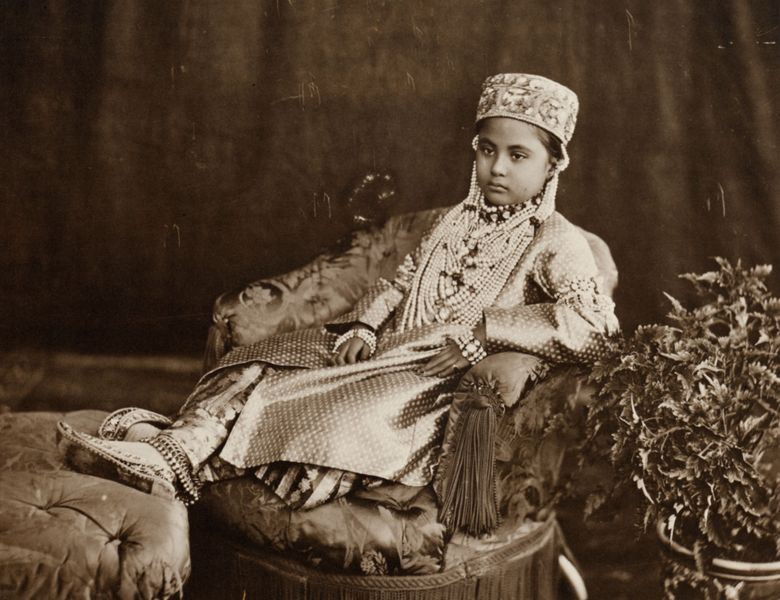
Titel: H.H., die Tochter des Nizam
Künstler: Raja Lala Deen Dayal
Schlagwörter: dunkel, hand, haut, weiß, mädchen, sitzen, blume, braun, hintergrund, hut, kleid, licht, mund, nase, profil, schmuck, schwarz, blick, hose, kappe, mütze, wand, arm, augen, gesicht, kleidung, schale, bildnis, portrait, porträt, vorhang, bestickt, fransen, gewand, gold, kostüm, mantel, pose, sessel, sitzend, stoff, adel, kind, pflanze, krone, perlen, prinzessin, seide, traurig, kopfbedeckung, kübel, topf, sitz, schuhe, kette, hocker, inszenierung, schemel, sepia, lehnen, kissen, könig, thron, langeweile, polster, atelier, junge, liegend, divan, ring, foto, fotografie, photographie, knabe, diwan, orient, orientalisch, asien, schwarzweiss, ketten, herrscher, schuh, photo, tracht, topfpflanze, armband, armreif, prinz, repräsentation, reif, child, hochzeit, zierde, ottomane, orientalismus, indien, turban, sitzkissen, islam, türkei, aufnahme, quasten, studio, schnabelschuhe, pfalnze, völker, geschmückt, prächtig, gelangweilt, fernost, osmanisches reich, beschneidung, fremd, pascha, kisseb, schmuckstücke, maharadscha, juwelen, ganzer körper